Question: Running my app on the 4.0.3 emulator typically works fine, but once in a blue moon it abruptly fails, and from then on, keeps failing. The console doesn't give any especially useful information:
> [2012-03-02 12:05:31 - MyApp] Installation error: INSTALL_FAILED_INSUFFICIENT_STORAGE
[2012-03-02 12:05:31 - MyApp] Please check logcat output for more details.
[2012-03-02 12:05:31 - MyApp] Launch canceled!
But unfortunately, neither does Logcat:
> W/ActivityManager(1589): No content provider found for permission revoke: file:///data/local/tmp/MyApp.apk
The only way I've managed to fix this so far is to delete the emulator and create a new one, or clear the user data from the emulator prior to starting it:

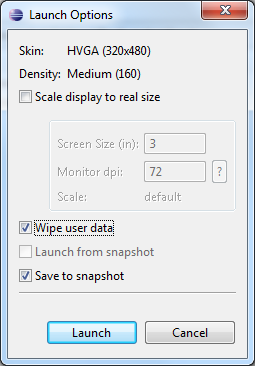
Answer: By deleting the dalvik cache, I managed to resolve the problem. In the terminal, I entered:
'''
adb root
adb remount
adb shell rm -r /data/dalvik-cache/*
'''